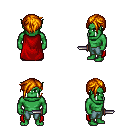
a pixel art fantasy rpg character, male body template, orc, green skin, red cape, teal pants, dark blonde pixie cut hairstyle, dagger, four views (front, back, left, right), 2x2 character sprite sheet, small pixel art, hard edges, no anti-aliasing